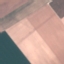
Label: AnnualCrop